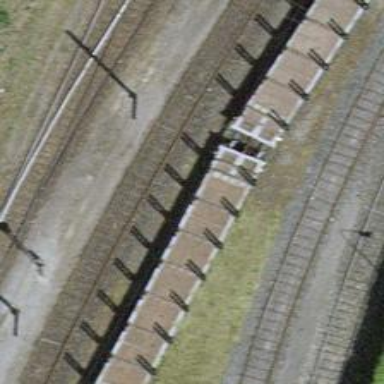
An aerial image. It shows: Rail yard with electrified contact lines for the trains.